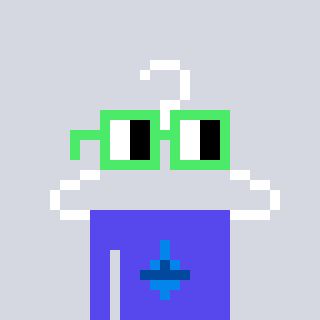
a pixel art character with square light green glasses, a hanger-shaped head and a computerblue-colored body on a cool background